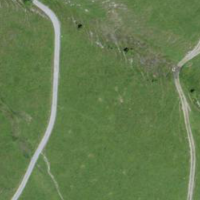
EUNIS habitat code: 26
Species observed at this site:
Platanthera bifolia